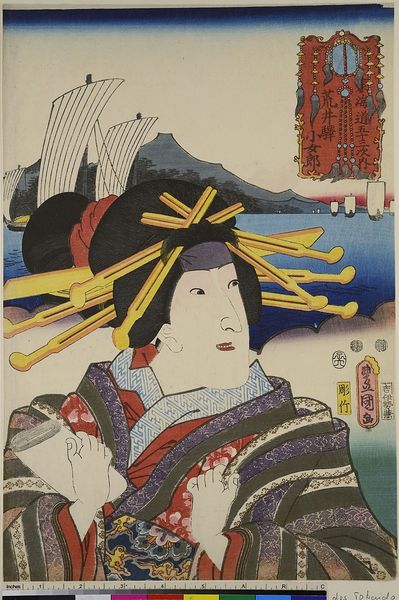
Titel: Arai: Der Schauspieler Iwai Kumesaburo III als Kojoro, aus der Serie: Die 53 Stationen des Tokaido
Künstler: Utagawa Kunisada
Standort: Hamburg
Institution: Museum für Kunst und Gewerbe Hamburg
Schlagwörter: berg, blau, wasser, frau, haare, theater, boot, holzschnitt, japan, schrift, segel, segelboot, segelschiff, inschrift, geisha, druck, druckgraphik, druckgrafik, zeit, schauspieler, farbholzschnitt, schauspielerin, tourismus, reisen, kabuki, edo, reproduktionen, druckerzeugnisse, fudji, segeljacht, segelyacht, küste, theateraufführung, ukiyo